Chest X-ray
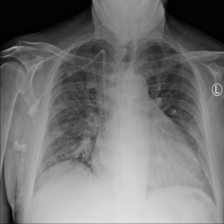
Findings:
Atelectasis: negative
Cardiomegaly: positive
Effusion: negative
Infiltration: negative
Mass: negative
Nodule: negative
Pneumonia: negative
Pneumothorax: negative
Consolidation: negative
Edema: negative
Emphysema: negative
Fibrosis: negative
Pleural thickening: negative
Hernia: negative